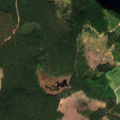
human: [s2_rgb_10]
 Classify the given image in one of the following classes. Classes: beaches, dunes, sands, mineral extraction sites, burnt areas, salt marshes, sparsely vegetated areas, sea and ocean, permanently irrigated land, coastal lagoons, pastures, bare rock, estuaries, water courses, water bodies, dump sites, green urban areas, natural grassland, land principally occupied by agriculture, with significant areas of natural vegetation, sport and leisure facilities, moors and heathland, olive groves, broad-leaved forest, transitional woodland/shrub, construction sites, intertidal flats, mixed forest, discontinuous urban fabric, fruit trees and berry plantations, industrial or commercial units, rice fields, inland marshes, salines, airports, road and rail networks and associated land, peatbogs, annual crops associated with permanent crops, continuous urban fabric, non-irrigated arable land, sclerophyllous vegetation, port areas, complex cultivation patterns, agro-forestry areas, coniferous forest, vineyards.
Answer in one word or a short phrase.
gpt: coniferous forest, mixed forest, water bodies